Interaction volume radius: 5 \u00c5
Interaction volume height: 35 \u00c5
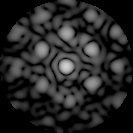
Disorder parameter: 0.4359